Question: I am creating an Android widget. My widget has a View that when clicked opens an 'Activity' that's look like an 'Dialog'.
I have updated 'AndroidManifest.xml' to style this activity like a dialog.
'''
<activity
android:name=".Widget.Widget_OeffneDialog"
android:theme="@android:style/Theme.Dialog">
</activity>
'''
That runs fantastic.
Now I open the app from this Widget and click on the home button (the app is now in the background) and then click on the wdget the Dialog shows - but the rest of the app shows behind the dialog.
Like here:

I do not want to see the previous activity below the dialog activity - how do I do this?
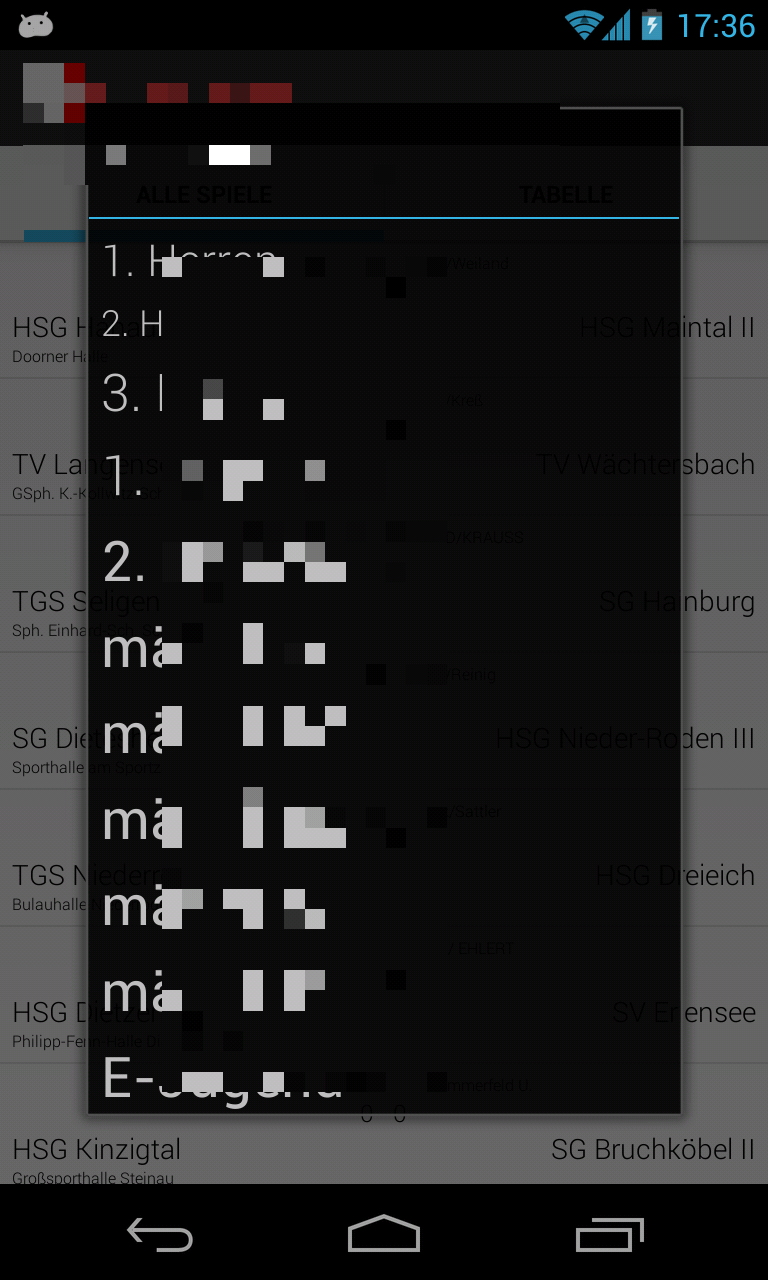
Answer: When you are launching the Widget_OeffneDialog activity from the launcher, Android is simply resuming the instance that is currently in the background - along with whatever backstack and history it contains.
Try forcing your widget to launch a new instance of the activity instead.
'''
Intent intent = new Intent(this, A.class);
intent.setFlag(Intent.FLAG_ACTIVITY_NEW_TASK);
startActivity(intent);
'''